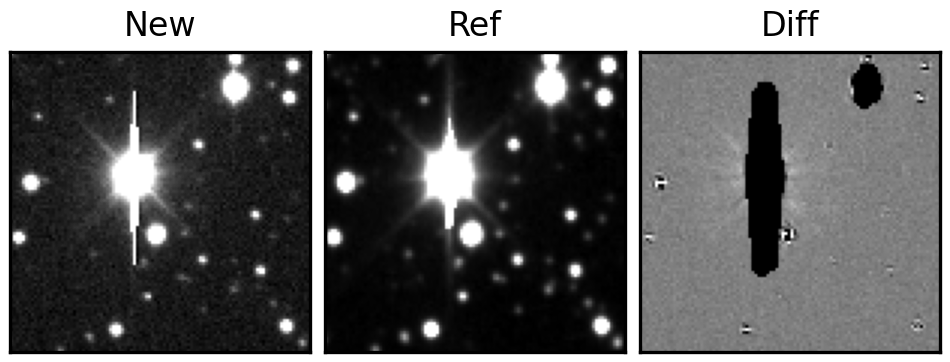
Label: bogus